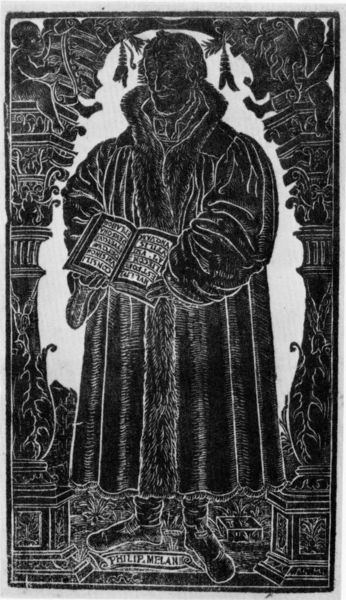
Titel: Bildnis des Philipp Melanchton
Künstler: Thomas Krüger
Institution: (Seriendruck)
Schlagwörter: dunkel, hand, mann, schatten, weiß, frisur, grau, haar, licht, schwarz, säule, säulen, blick, wiese, ornament, bibel, falten, kragen, mensch, pelz, rahmen, sockel, stehen, stein, ärmel, bildnis, herr, hände, portrait, porträt, figur, geistlicher, haare, mantel, adel, kind, girlande, pflanzen, kontrast, lippen, kinder, stock, engel, garten, putte, putto, ranken, beine, holzschnitt, schrift, rahmung, bogen, haltung, schuhe, grafik, graphik, füsse, inschrift, floral, ornamente, farn, tor, antike, buch, medaillon, druck, radierung, stich, linol, schwarzweiß, text, kapitell, negativ, pelzkragen, seiten, pelzmantel, luther, basis, putten, kupferstich, schaft, putti, präsentieren, ahmen, pflazen, melanchthon, theologe, mantekl, melanchton, rollwerk, lutter, philip, invertiert, meann, holschnitt, polaster, mpln, philip melanchthon, philip melanchton, philip melan